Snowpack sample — Buffalo Mountain, Silverthorne, Colorado, USA (2/22/26, 2:02 PM MST)
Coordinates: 39.622, -106.113
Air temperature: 33 °F
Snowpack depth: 63 cm
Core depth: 20 cm
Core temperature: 24.8 °F
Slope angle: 11°, slope face: 116°
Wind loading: low
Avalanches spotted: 0
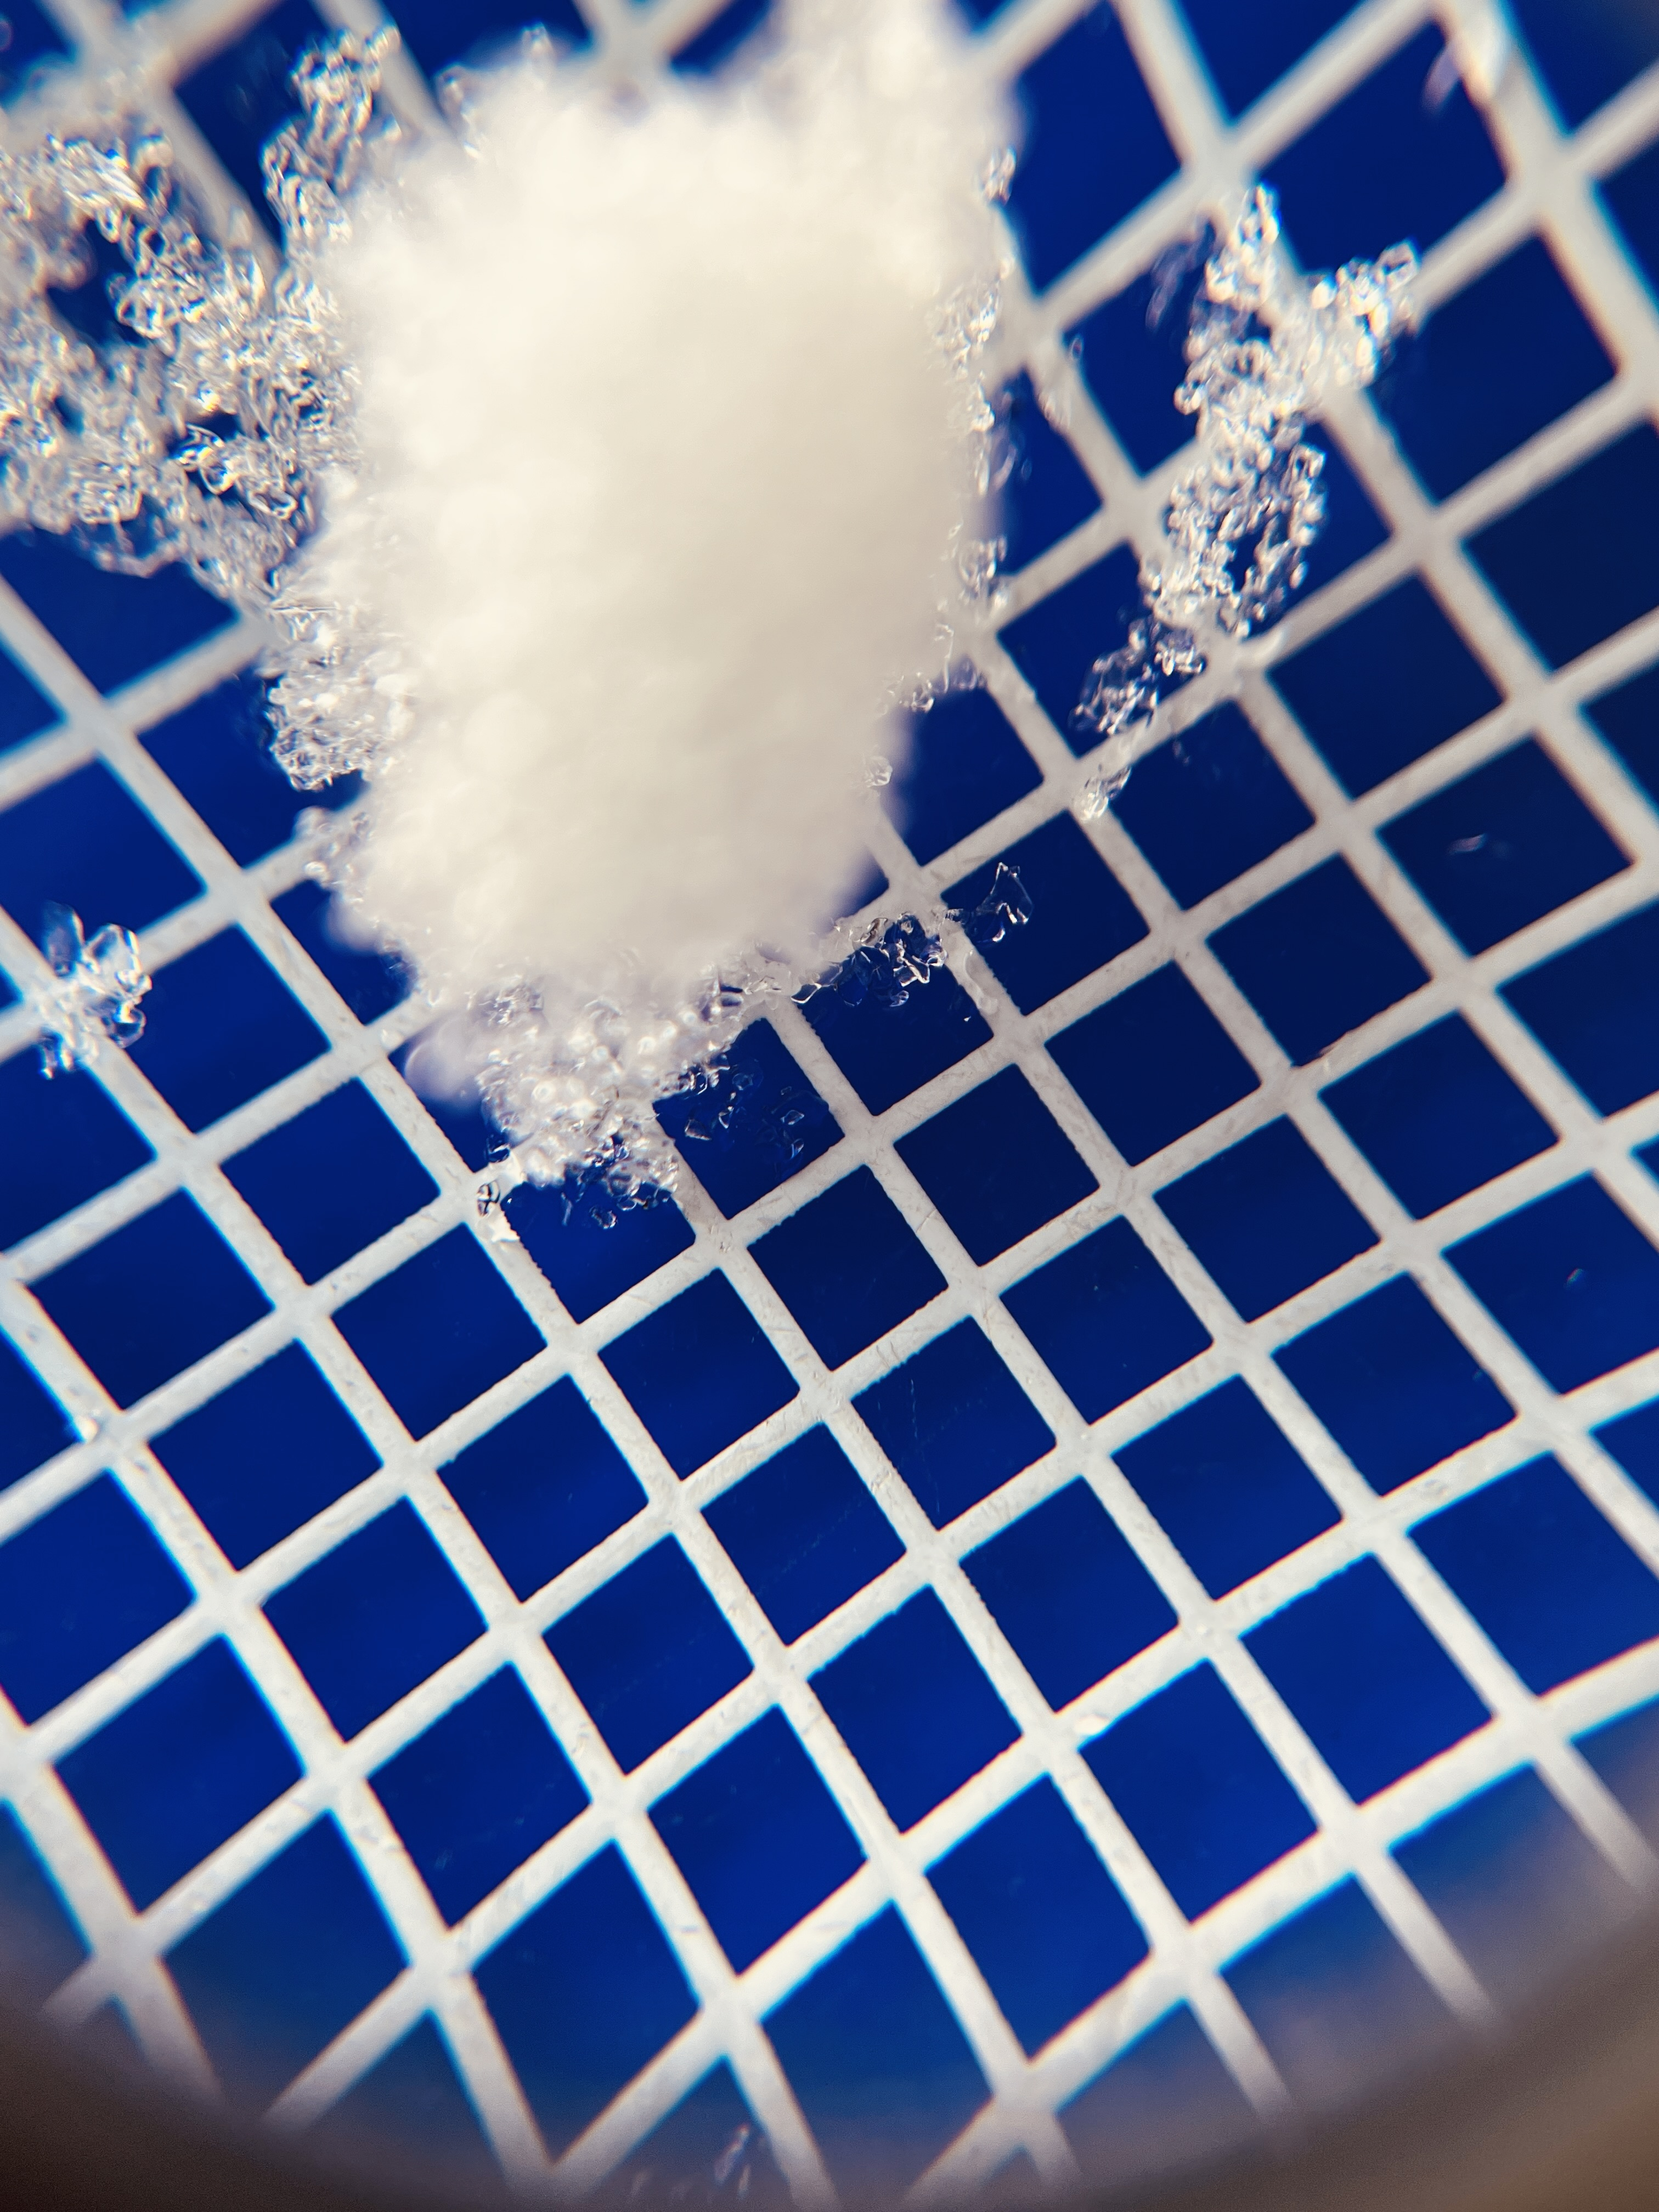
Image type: magnified_profile
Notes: In a firebreak similar to site 1, minimal wind loading with no spotted avalanches (not many faces in view though)